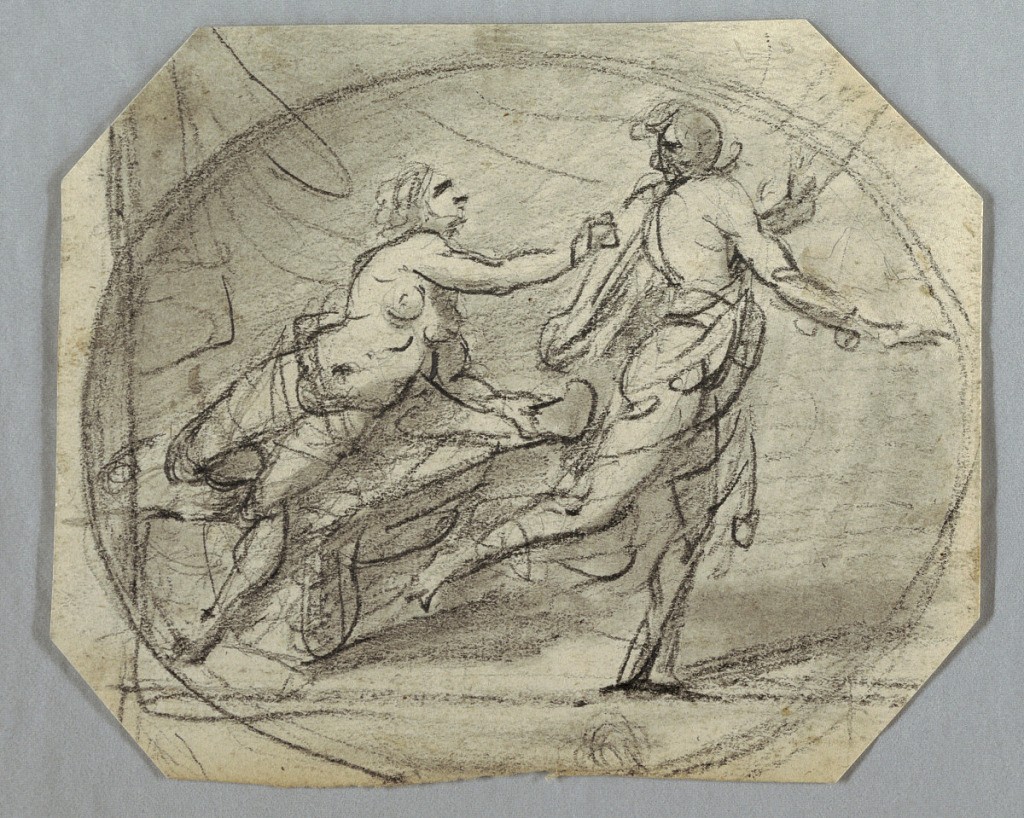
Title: Sketch for a Painting
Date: ca. 1820
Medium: Black chalk on paper
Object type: Drawing
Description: Sheet missing corners. Oval with a seated nude woman at left, reaching toward a figure at right.